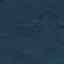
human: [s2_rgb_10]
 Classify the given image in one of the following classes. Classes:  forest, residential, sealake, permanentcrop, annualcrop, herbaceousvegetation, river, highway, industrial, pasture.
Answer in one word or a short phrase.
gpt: Forest